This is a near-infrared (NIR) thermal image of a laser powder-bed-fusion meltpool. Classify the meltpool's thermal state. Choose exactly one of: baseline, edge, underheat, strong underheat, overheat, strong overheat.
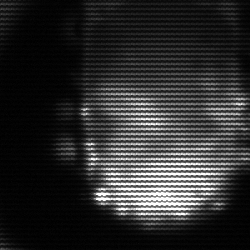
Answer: baseline